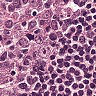
Metastatic tissue present: no